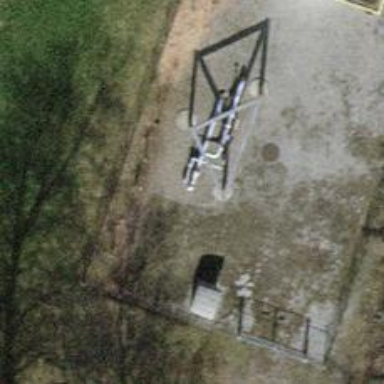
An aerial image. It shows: Pipeline structure.